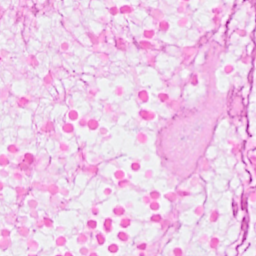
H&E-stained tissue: Breast